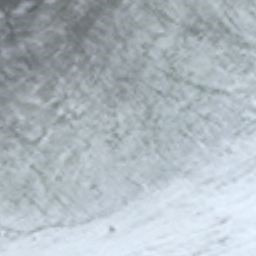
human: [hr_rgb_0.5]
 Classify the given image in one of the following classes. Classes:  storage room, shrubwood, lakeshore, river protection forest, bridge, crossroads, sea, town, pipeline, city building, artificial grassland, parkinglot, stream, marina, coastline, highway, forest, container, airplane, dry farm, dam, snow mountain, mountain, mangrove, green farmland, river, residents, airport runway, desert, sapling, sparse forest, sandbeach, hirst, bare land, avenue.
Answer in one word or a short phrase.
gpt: snow mountain